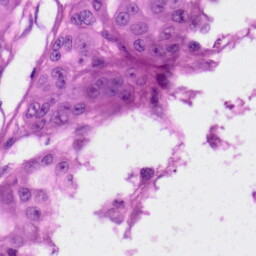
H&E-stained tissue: Skin